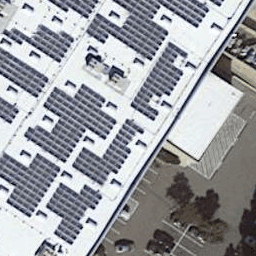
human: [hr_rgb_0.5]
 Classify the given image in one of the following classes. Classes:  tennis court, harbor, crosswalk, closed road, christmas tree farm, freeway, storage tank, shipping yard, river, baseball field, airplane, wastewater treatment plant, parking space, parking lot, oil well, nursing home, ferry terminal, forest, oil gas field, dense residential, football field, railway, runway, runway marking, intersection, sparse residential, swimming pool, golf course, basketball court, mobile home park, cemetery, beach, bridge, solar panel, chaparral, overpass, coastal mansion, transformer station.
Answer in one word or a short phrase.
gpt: solar panel